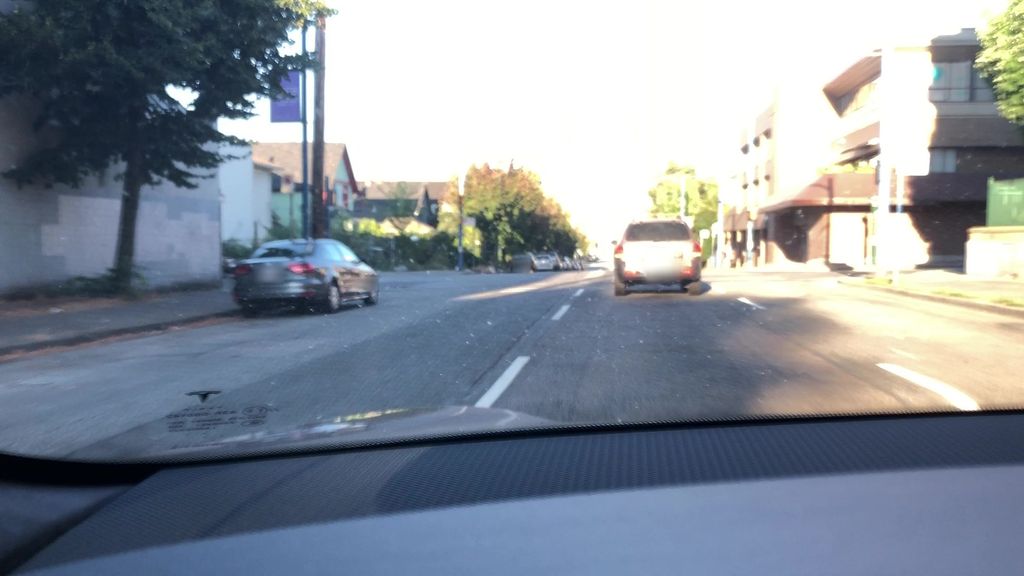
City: vancouver